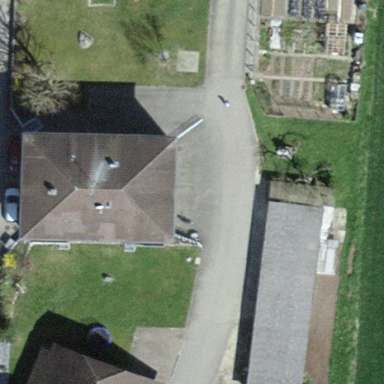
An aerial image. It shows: Residential building.